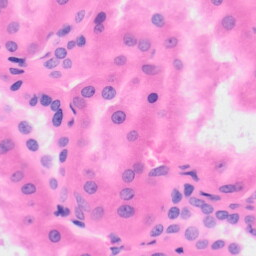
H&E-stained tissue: Kidney